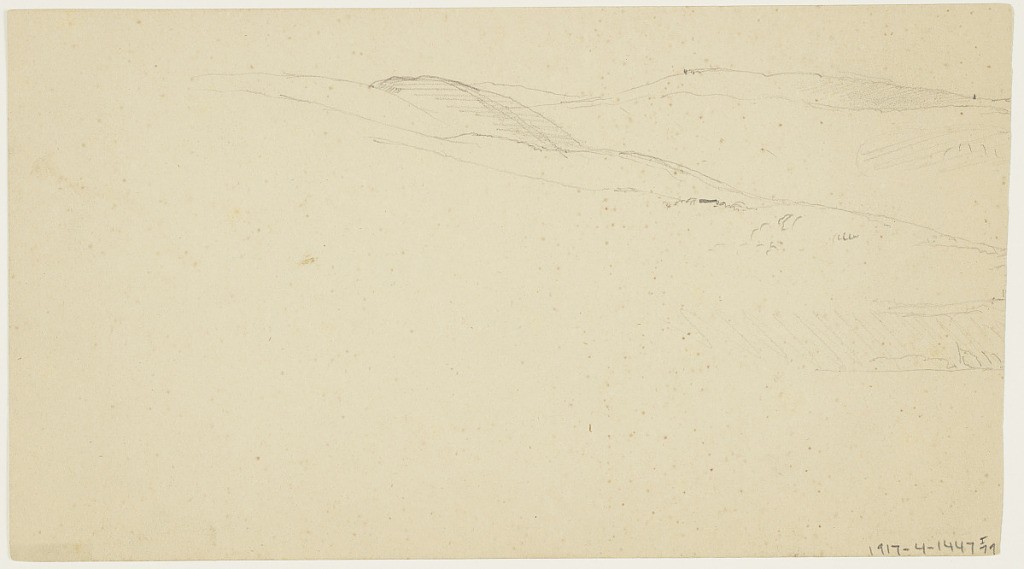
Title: Rain over the Catskills, Hudson, New York
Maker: Frederic Edwin Church, American, 1826–1900
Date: possibly July 1866
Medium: Graphite on tan wove paper; verso: graphite
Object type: Drawing
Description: Landscape sketch showing a view of a sunset over the Catskill Mountains with nearby rain clouds, as seen from Church's property near Hudson, New York. Rugged peaks of the Catskill Escarpment--specifically Acra Point and Windham High Peak--comprise the horizon near the lower margin at center and left. Above, layers of clouds are brightly illuminated by the light of the setting sun, which has sunk behind the mountains. Above, loosely-rendered storm clouds hang in the sky.

Verso: Landscape sketch showing a portion of a panoramic view of West Point and the Hudson River, as seen from the estate of railroad tycoon William H. Osborn, known as Castle Rock, in Garrison, New York. Being the first part of this panorama, this leaf does not feature the military academy or the river, but instead the several nearby overlapping mountain ranges that extend to the horizon. The undulating hills descend to the right, ultimately to the shores of the Hudson--out of view here.